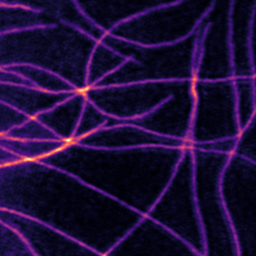
Label: Super-resolution Microtubules image